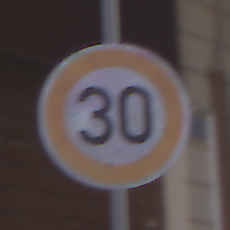
Verkehrszeichen: Geschwindigkeit30
Umgebung: Outdoor, Urban
Tageszeit: MorningAfternoon
Wetter: PartlyCloudy
Licht: Natural
Jahreszeit: NotSpecified
Kontrast: MediumContrast